Field crop: maize
Growth stage: 1
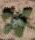
Species: chenopodium